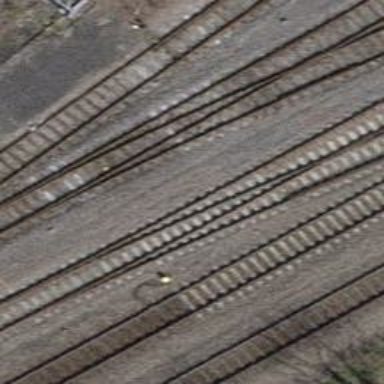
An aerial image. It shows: Single track railway siding.